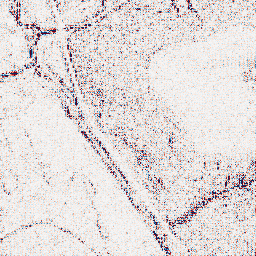
Category: wavelet
Decomposition family: wavelet_reverse_biorthogonal
Decomposition parameters: wavelet: rbio1.3
level: 1
Upsampling method: fft_zeropad
Upsampling parameters: scale: 2
Upsampling scale: 2